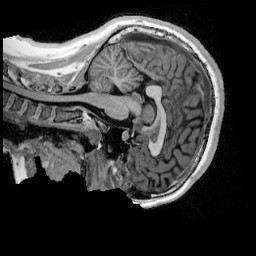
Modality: UNIT1_denoised
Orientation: sagittal
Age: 12
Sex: female
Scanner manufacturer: siemens
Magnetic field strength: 3 T
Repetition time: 4 s
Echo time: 0.00303 s